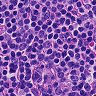
Metastatic tissue present: no